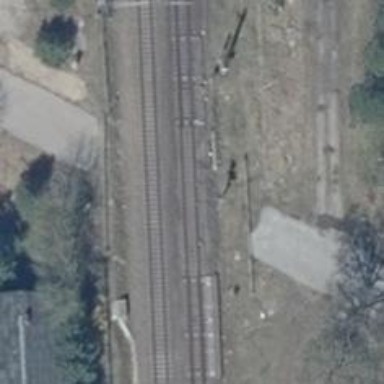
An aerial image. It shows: Railway signal.